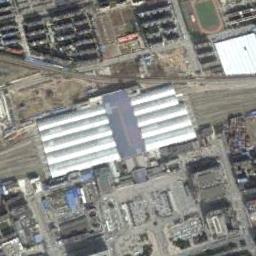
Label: railway_station